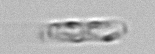
Label: Dactyliosolen_fragilissimus